Question: How can I set the UINavigation Bar Button to a particular image programmatically using Swift??
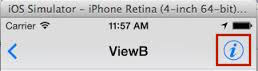
Answer: '''
let rightButton: UIButton = UIButton.buttonWithType(UIButtonType.Custom)
rightButton.frame = CGRectMake(0, 0, 40, 40) ;
rightButton.setImage(UIImage(named:"ImageName.png"), forState: UIControlState.Normal)
rightButton.addTarget(self, action: "rightNavButtonClick:", forControlEvents: UIControlEvents.TouchUpInside)
var rightBarButtonItem: UIBarButtonItem = UIBarButtonItem(customView: rightButton)
self.navigationItem.setLeftBarButtonItem(rightBarButtonItem, animated: false);
'''
Try this this should work!!